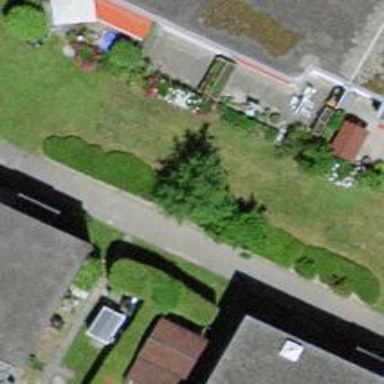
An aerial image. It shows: Group of garages.